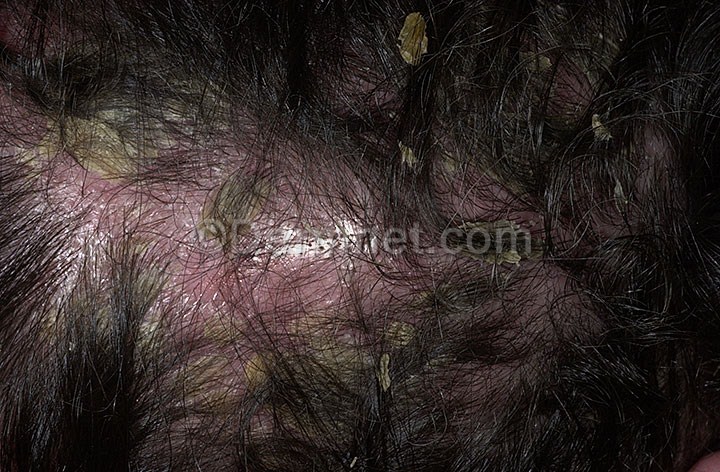
Disease: Psoriasis pictures Lichen Planus and related diseases